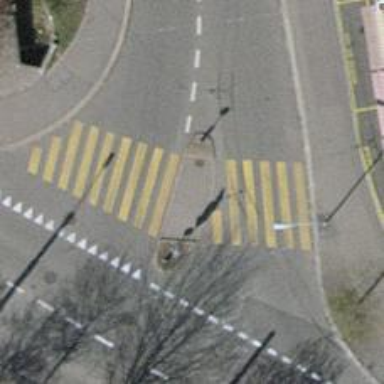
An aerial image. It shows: Marked zebra crossing with pedestrian island.